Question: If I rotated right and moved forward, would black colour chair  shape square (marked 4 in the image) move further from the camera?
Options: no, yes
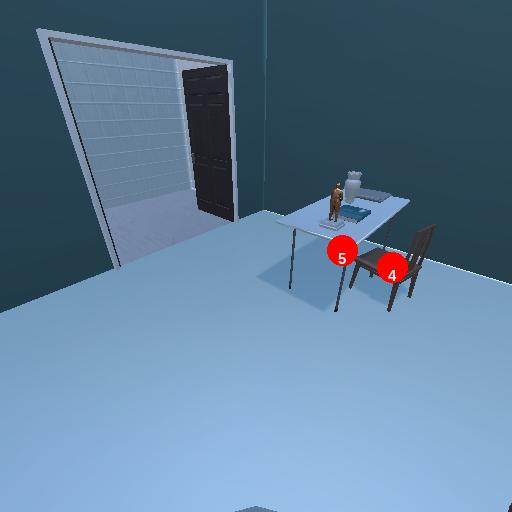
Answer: no